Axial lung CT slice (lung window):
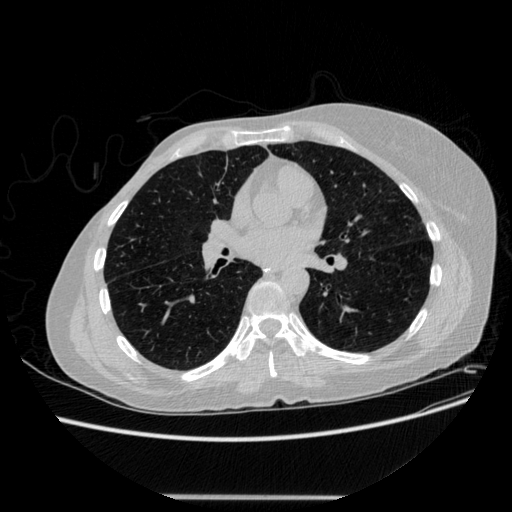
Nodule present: no